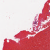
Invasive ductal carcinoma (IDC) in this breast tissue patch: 0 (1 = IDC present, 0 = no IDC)